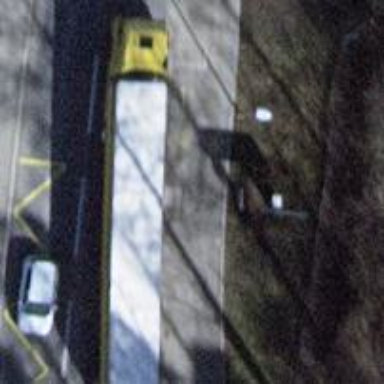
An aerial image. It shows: Bus stop with shelter. It is platform for public transport.